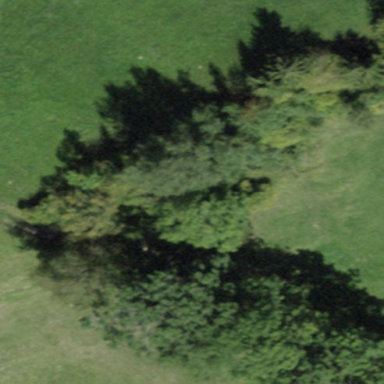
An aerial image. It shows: Forest area.